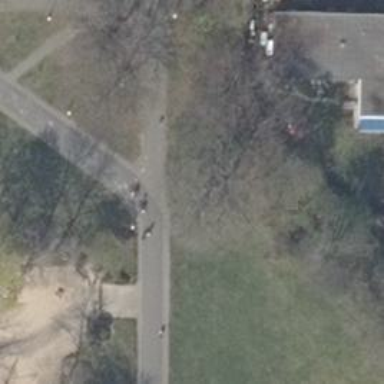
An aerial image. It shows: Deciduous broadleaved tree in park.